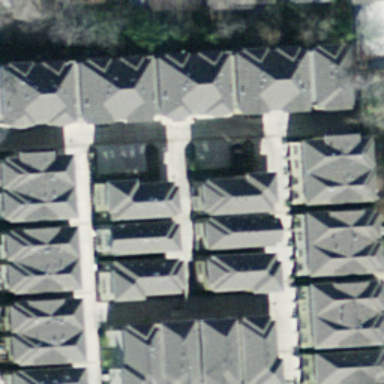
This is a dense residential area .